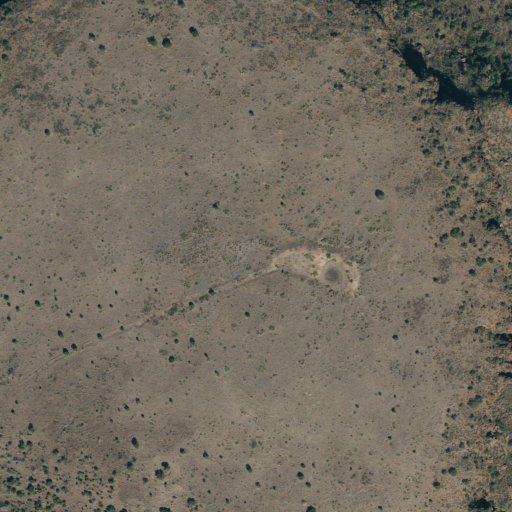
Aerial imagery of mountain in Texas named Mesa Sproul containing shrub and deciduous forest